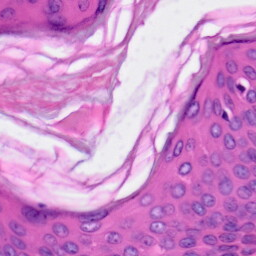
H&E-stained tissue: Skin